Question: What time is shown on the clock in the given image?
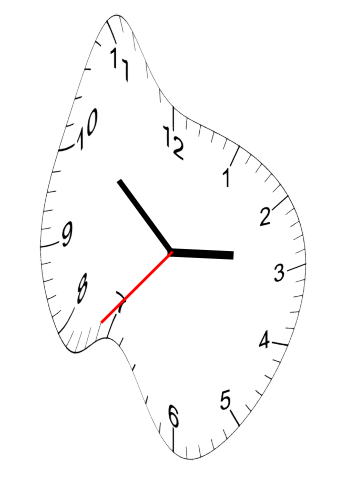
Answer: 02:51:37